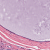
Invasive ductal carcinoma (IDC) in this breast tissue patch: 0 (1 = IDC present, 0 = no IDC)